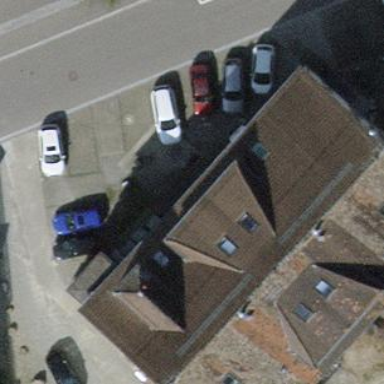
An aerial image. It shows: Street-side parking area.